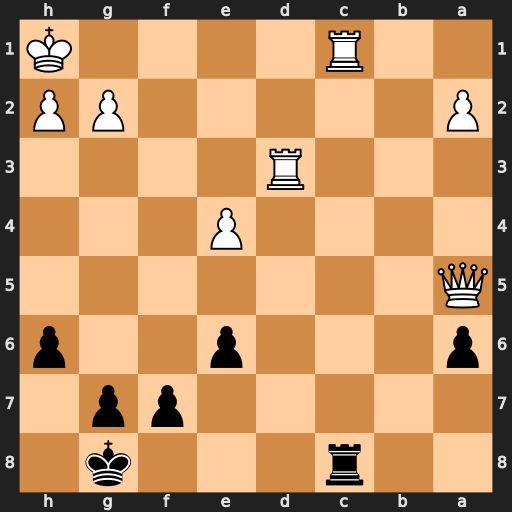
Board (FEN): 2r3k1/5pp1/p3p2p/Q7/4P3/3R4/P5PP/2R4K
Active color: b
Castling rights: -
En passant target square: -
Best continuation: Rxc1+ Rd1 Rxd1+ Qe1 Rxe1#